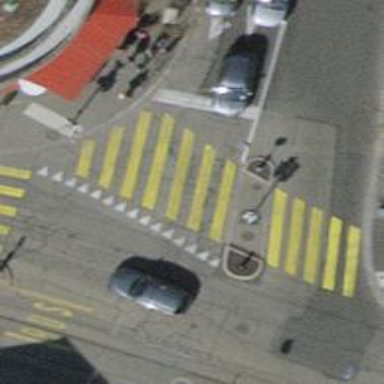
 there are traffic signals and zebra crossing."